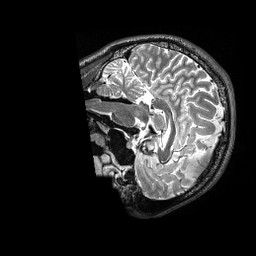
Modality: T2w
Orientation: sagittal
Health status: healthy
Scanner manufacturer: siemens
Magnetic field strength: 3 T
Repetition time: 3.2 s
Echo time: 0.565 s